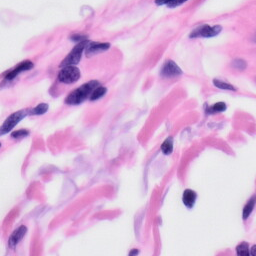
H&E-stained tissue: Skin